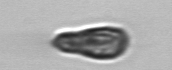
Label: Pseudochattonella_farcimen